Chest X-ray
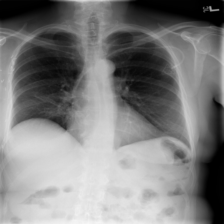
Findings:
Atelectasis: positive
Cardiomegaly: negative
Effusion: negative
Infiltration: negative
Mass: negative
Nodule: negative
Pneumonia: negative
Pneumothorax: negative
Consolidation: negative
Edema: negative
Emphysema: negative
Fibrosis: negative
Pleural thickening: negative
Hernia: negative